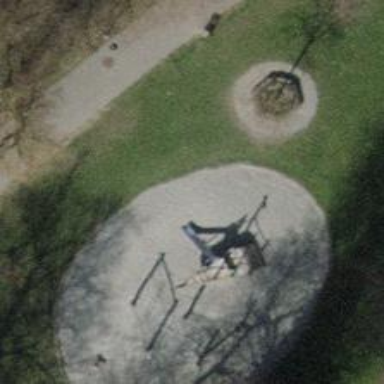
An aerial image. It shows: Playground featuring slide.